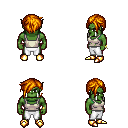
a pixel art fantasy rpg character, male body template, orc, green skin, white pirate shirt, white pants, dark blonde pixie cut hairstyle, bracelets, gold boots, four views (front, back, left, right), 2x2 character sprite sheet, small pixel art, hard edges, no anti-aliasing